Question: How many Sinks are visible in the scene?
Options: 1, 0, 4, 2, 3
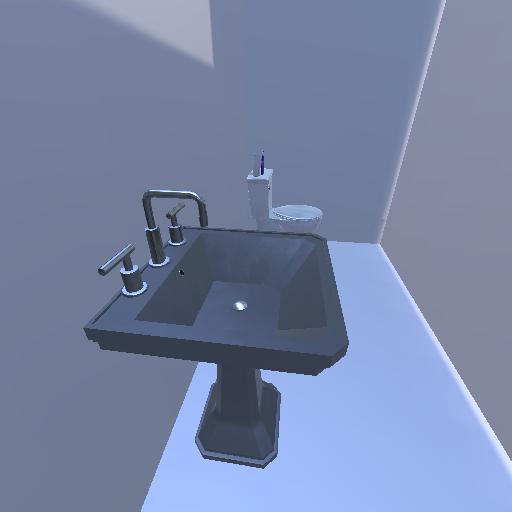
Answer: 1